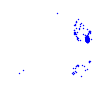
Particle: electron